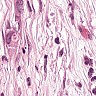
Metastatic tissue present: yes